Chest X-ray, PA view. Patient: 20 years old, sex M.
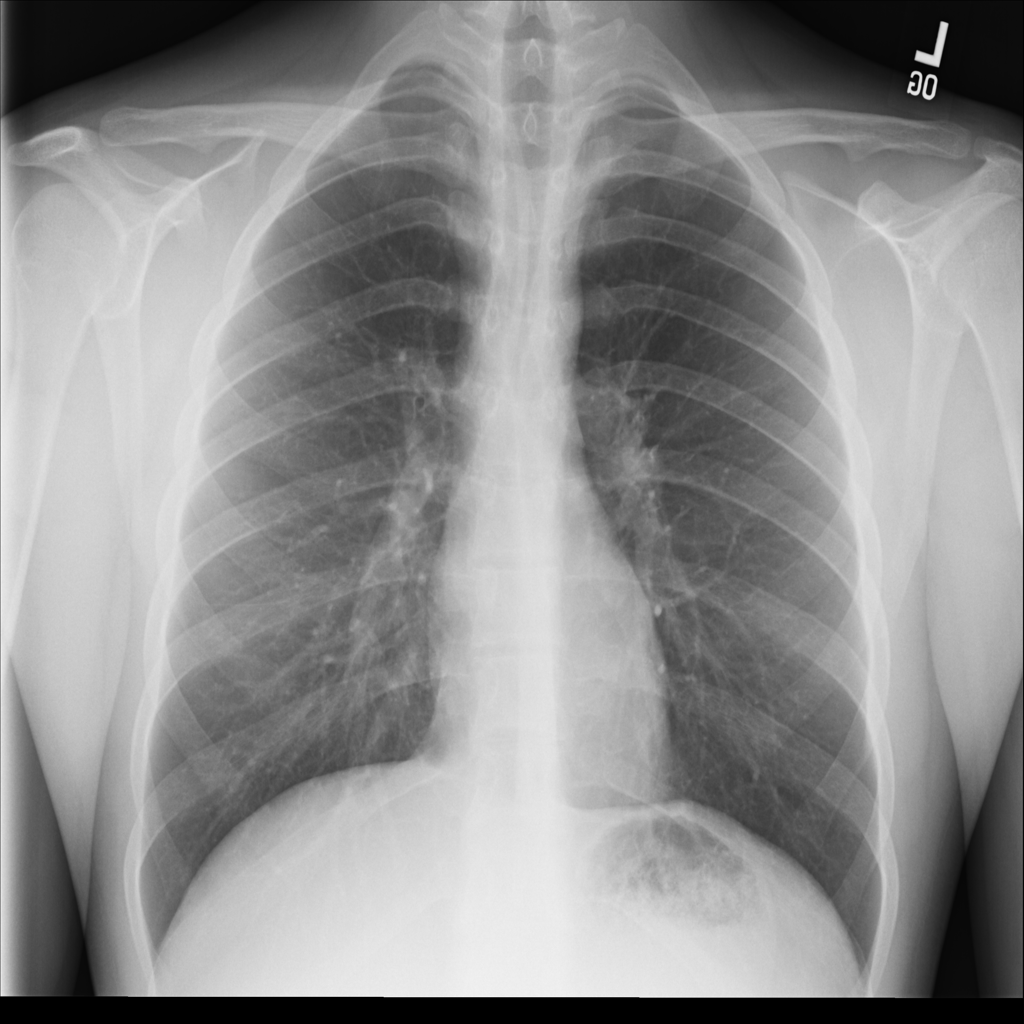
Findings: No Finding